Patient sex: F
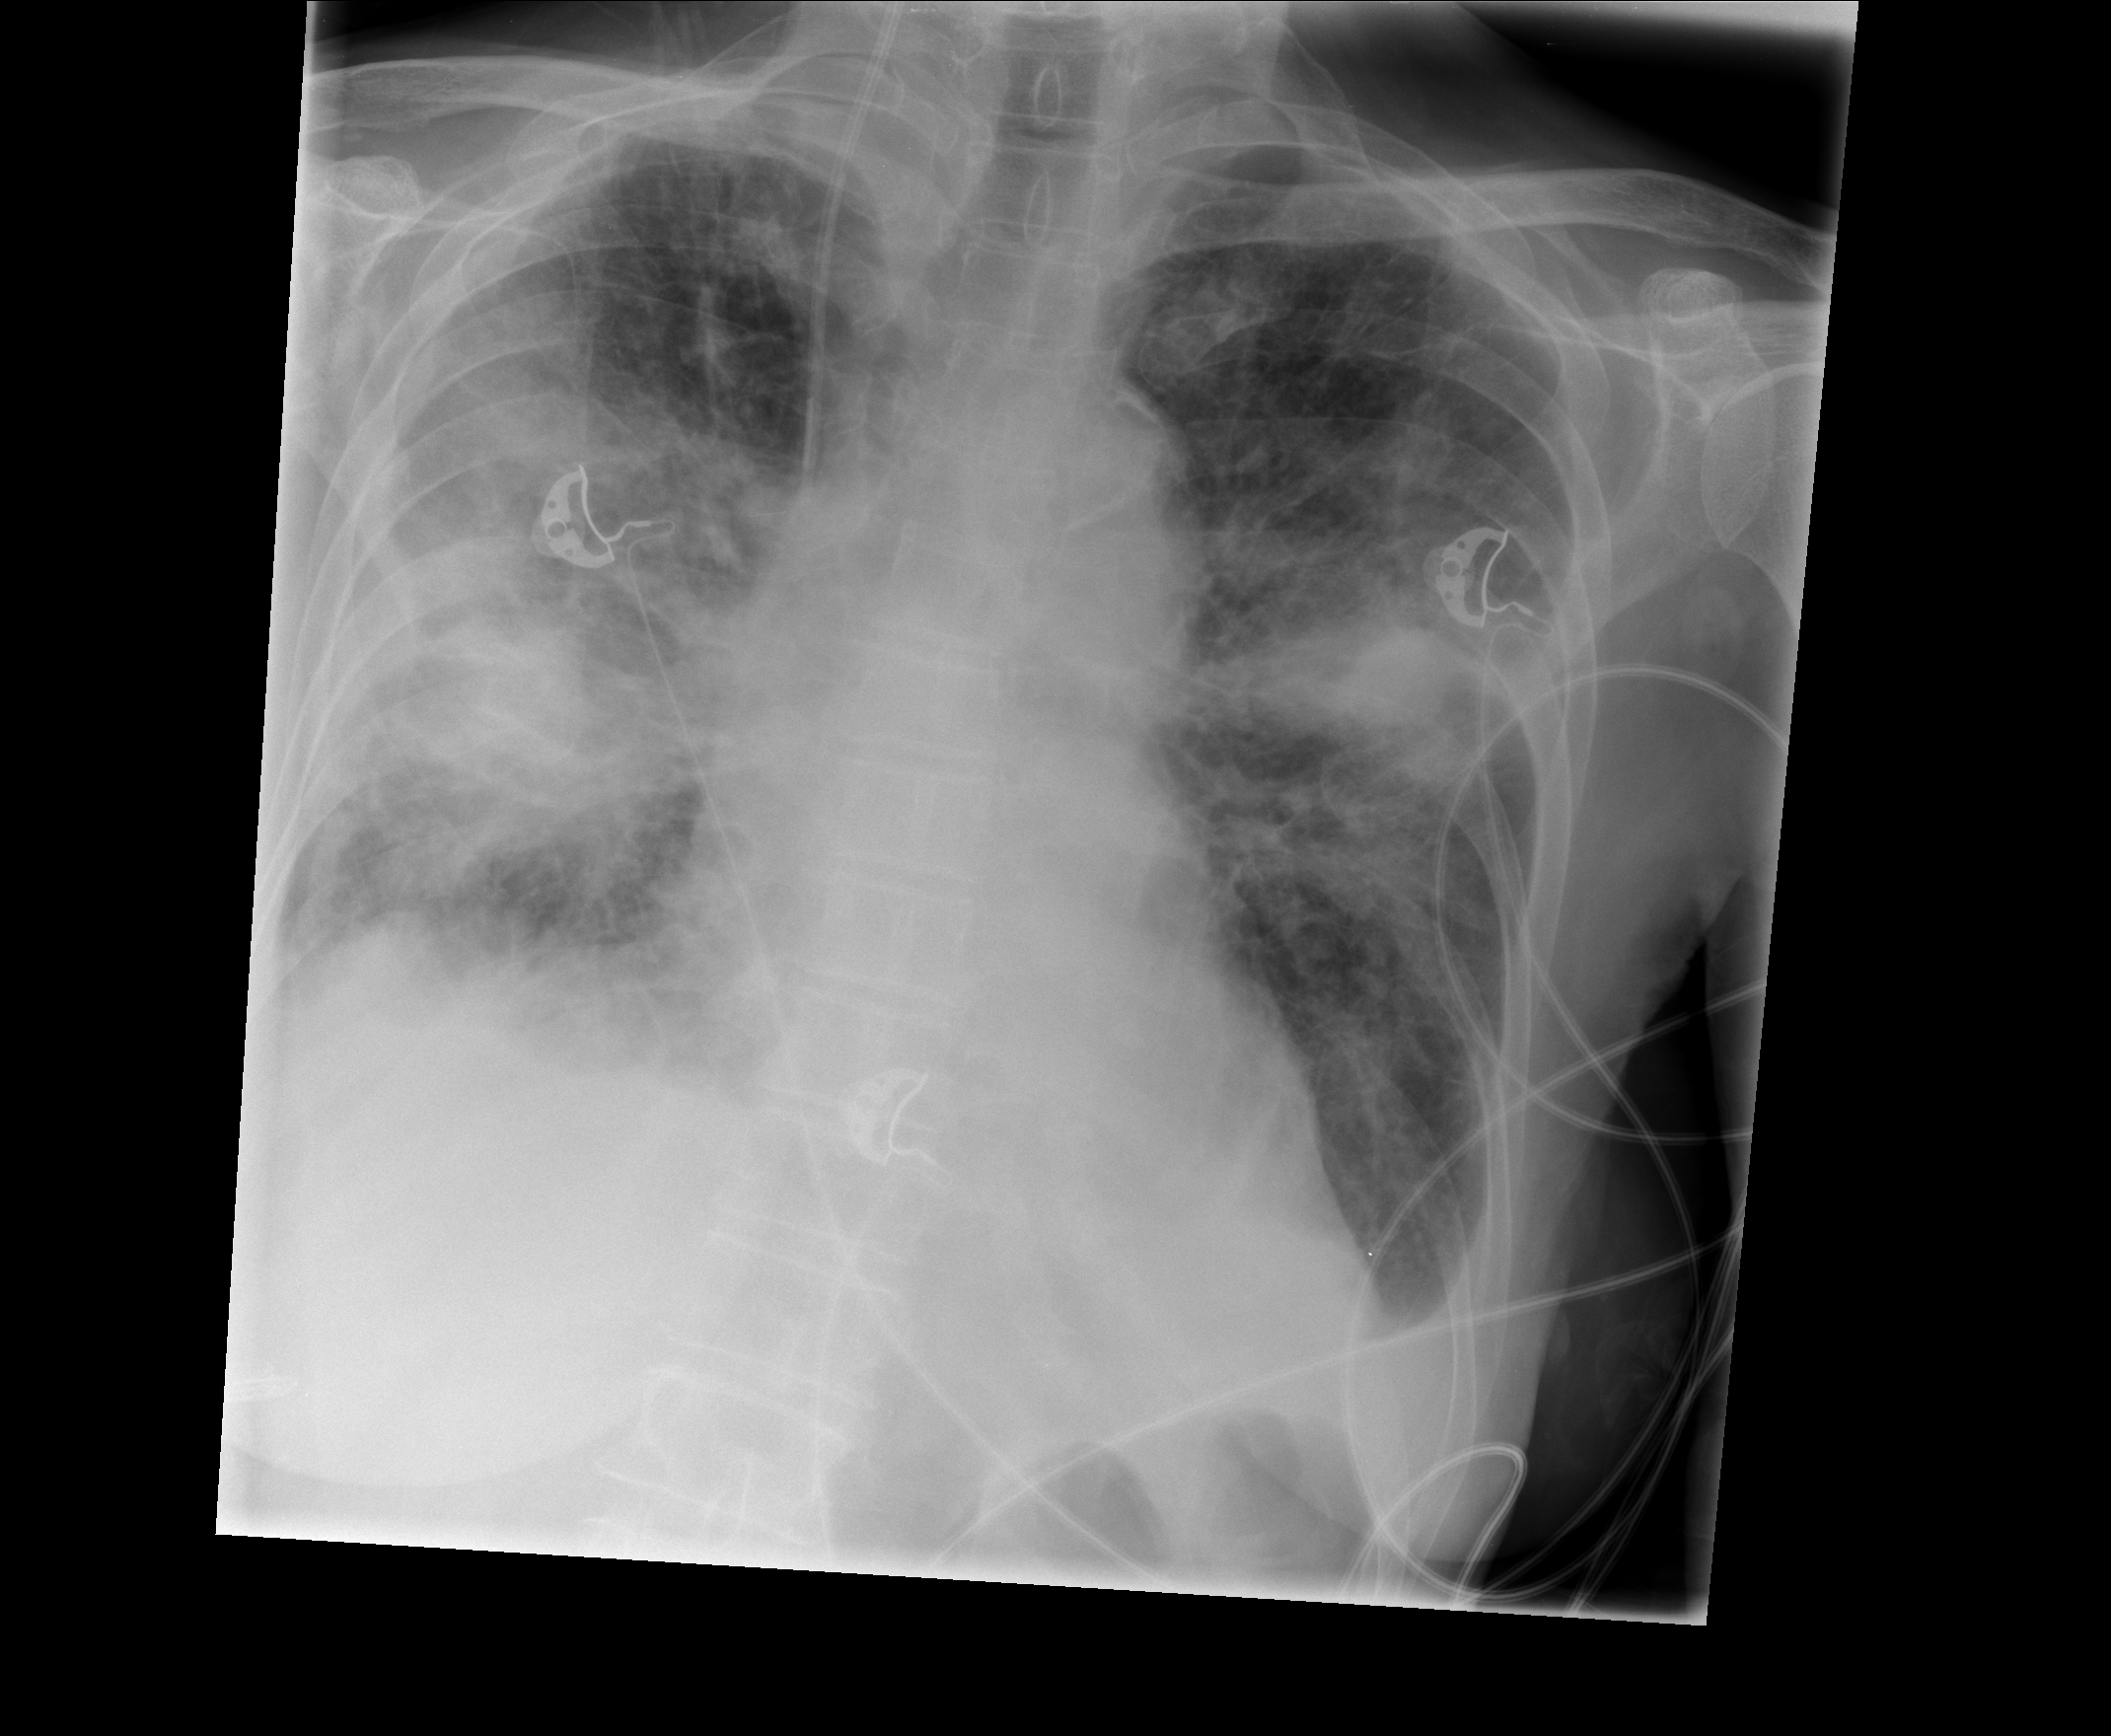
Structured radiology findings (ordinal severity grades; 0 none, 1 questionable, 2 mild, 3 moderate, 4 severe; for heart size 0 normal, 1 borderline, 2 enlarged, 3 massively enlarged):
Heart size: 0
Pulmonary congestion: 1
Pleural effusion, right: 2
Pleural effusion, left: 2
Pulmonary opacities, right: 3
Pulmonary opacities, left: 2
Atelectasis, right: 3
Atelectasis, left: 3